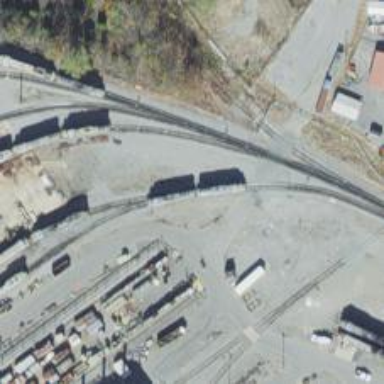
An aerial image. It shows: Railway yard in service.